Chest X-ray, PA view. Patient: 70 years old, sex M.
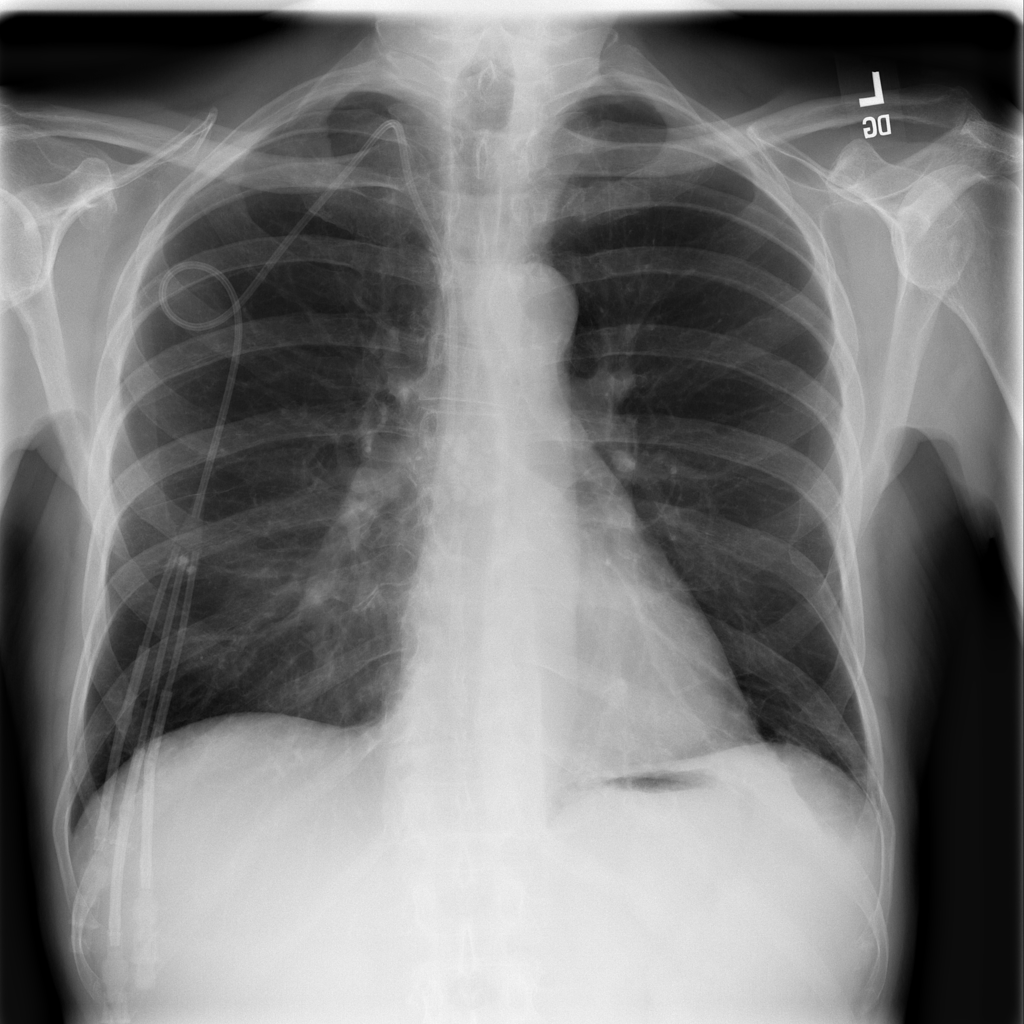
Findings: No Finding